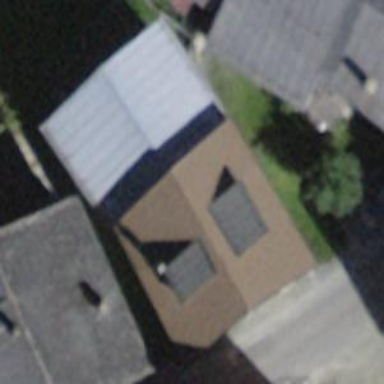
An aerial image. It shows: Building with gabled roof oriented across.